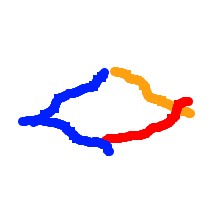
Shape: rhombus